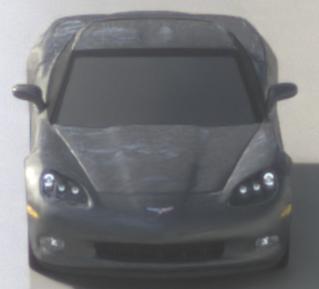
Make: Chevrolet
Model: Corvette Coupé
Detailed model: Corvette (C6) Coupé
Model produced from: 2005/02
Model produced until: 2008/03
Doors: 3
Color: gray
Road condition: wet road
Daytime: morning or afternoon
Contrast: low contrast